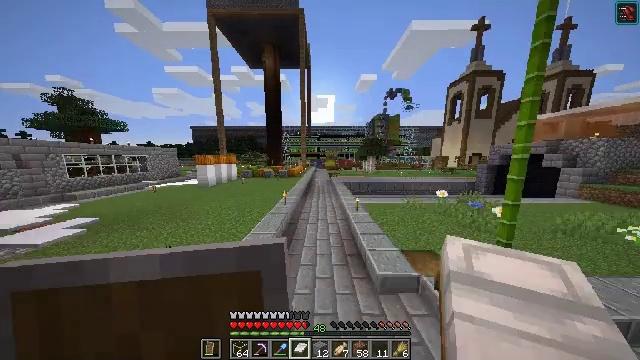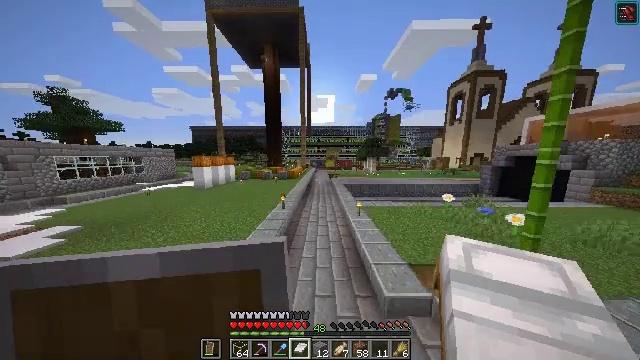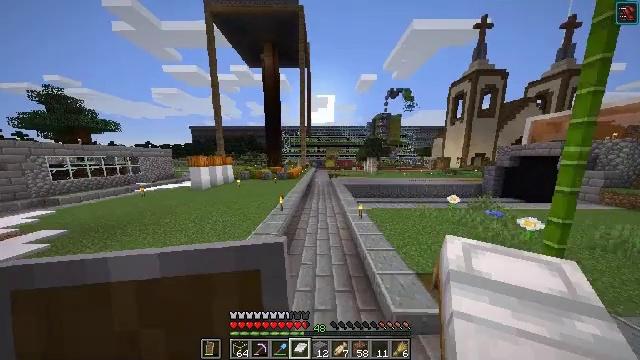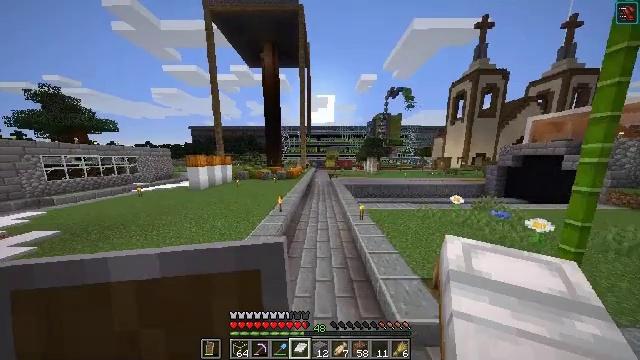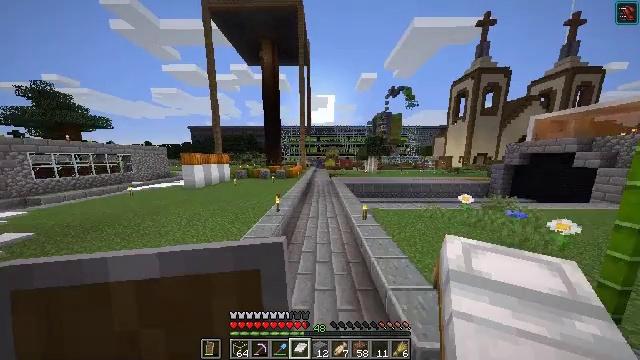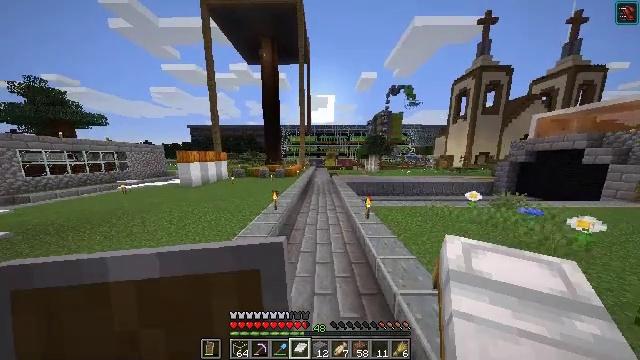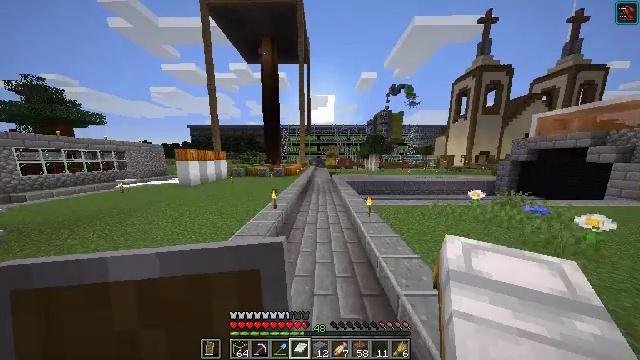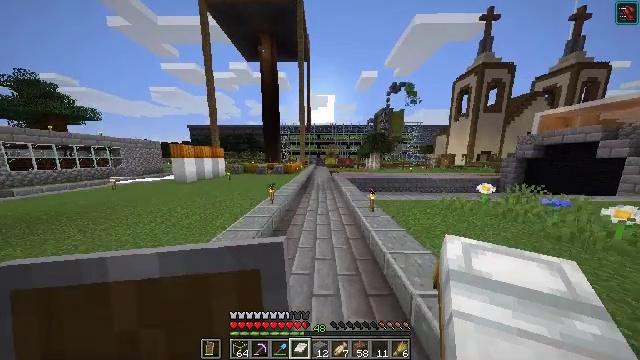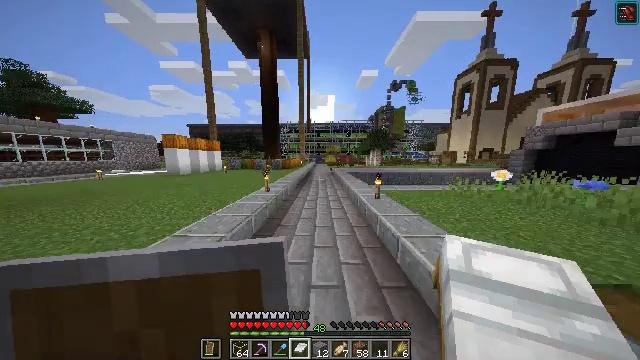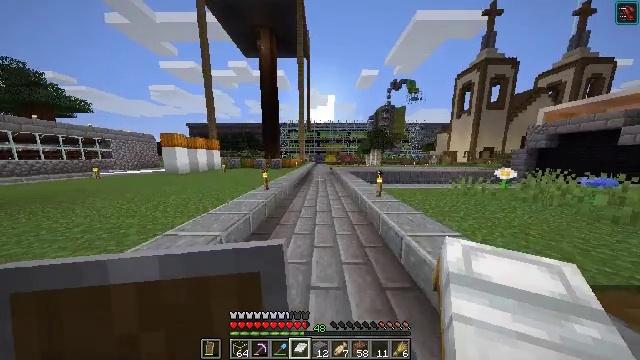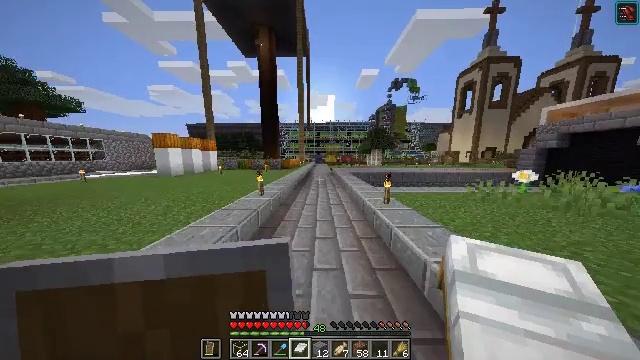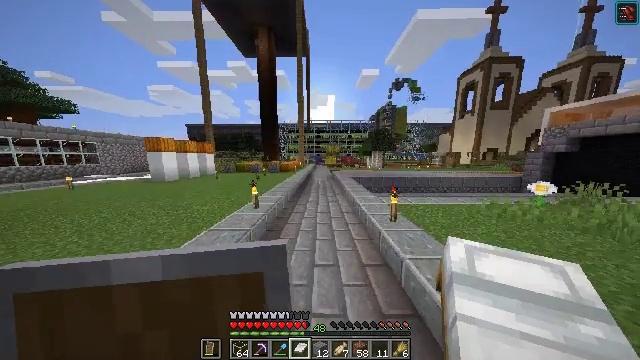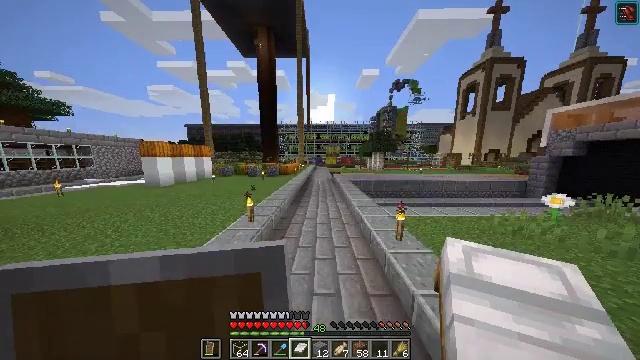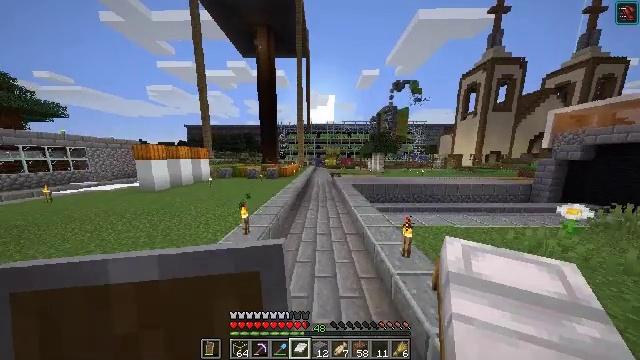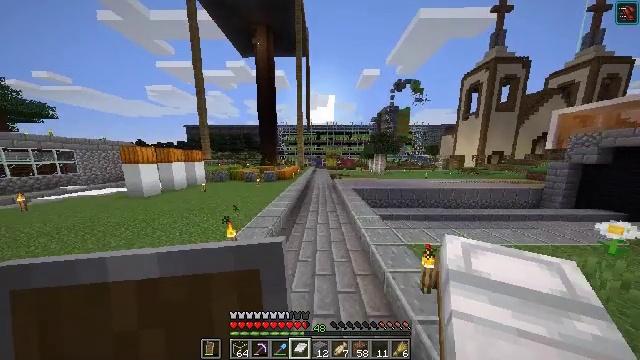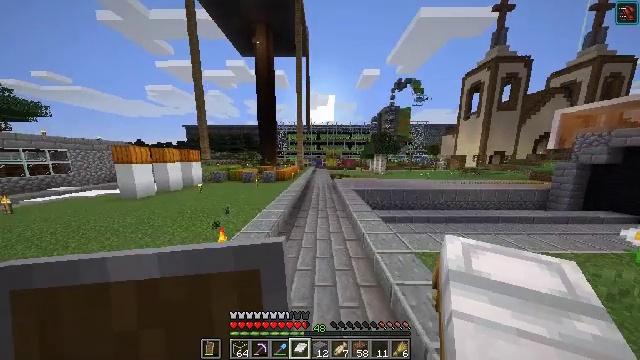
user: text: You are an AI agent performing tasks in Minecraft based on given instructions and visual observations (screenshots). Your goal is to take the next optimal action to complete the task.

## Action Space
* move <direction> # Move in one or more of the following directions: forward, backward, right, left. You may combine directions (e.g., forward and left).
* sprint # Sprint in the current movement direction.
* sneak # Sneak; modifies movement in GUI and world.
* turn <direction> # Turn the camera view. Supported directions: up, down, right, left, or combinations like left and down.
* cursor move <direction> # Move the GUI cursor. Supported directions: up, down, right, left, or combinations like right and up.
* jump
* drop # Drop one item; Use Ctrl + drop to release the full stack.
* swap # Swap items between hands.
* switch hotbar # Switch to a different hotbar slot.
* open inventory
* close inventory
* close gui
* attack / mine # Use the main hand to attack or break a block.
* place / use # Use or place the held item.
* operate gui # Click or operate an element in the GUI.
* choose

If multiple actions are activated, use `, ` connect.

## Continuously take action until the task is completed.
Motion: motion action
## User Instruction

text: Craft white stained glass with glass blocks and white dye.
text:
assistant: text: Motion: move forward, jump
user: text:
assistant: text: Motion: move forward, jump
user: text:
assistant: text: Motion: move forward, jump
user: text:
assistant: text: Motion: move forward, jump
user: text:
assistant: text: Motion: move forward, jump
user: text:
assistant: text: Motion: move forward, jump
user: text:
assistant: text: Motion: move forward, jump
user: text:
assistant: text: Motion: move forward, jump
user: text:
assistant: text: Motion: move forward, jump
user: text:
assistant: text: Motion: move forward, jump
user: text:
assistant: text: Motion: move forward, jump
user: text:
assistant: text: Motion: move forward, jump
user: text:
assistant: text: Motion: move forward, jump
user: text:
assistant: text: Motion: move forward, jump
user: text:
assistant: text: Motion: move forward, jump
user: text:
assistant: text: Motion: move forward, jump
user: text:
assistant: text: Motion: move forward, jump
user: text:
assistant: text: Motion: move forward, jump
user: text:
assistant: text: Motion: move forward, jump
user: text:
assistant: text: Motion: move forward, jump
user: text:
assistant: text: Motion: move forward, jump
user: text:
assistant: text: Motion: move forward, jump
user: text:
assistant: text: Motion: move forward, jump
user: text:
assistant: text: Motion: move forward, jump
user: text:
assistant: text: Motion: move forward, jump
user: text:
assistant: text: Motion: move forward, jump
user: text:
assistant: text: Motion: move forward, jump
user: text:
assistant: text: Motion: move forward, jump
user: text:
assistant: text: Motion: move forward, jump
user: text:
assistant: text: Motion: move forward, jump